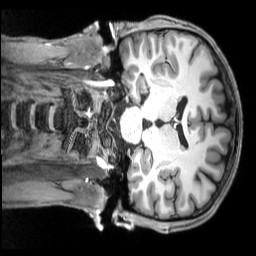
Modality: T1w
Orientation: coronal
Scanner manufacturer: siemens
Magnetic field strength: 3 T
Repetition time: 2.5 s
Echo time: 0.00343 s